Field crop: tomato
Growth stage: 1
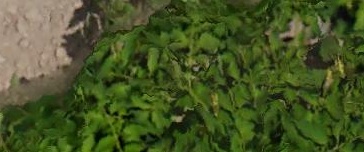
Species: tomato